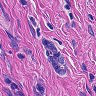
Metastatic tissue present: yes